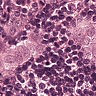
Metastatic tissue present: yes